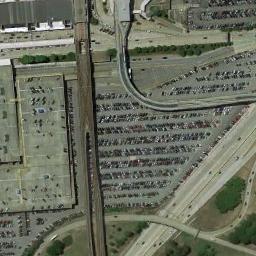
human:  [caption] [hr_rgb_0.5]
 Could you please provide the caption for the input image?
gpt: The parking lot is full of cars next to the grass .

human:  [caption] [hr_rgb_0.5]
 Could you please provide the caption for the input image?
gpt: Six rows of cars were parked in the parking lot .

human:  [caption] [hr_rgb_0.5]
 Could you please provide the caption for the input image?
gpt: The parking lot with lots of cars arranged neatly in lines is surrounded by roads .

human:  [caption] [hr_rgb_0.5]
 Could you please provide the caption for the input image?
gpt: Several buildings are next to the parking lot .

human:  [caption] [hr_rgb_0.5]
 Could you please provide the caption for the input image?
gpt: There are some green trees and lawns beside the parking lot .